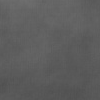
Atmospheric dust classification: dusty